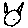
Label: cat